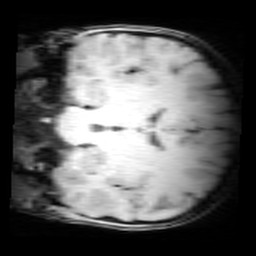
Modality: MP2RAGE
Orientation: coronal
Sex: female
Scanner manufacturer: siemens
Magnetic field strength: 3 T
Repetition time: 5 s
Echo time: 0.00355 s